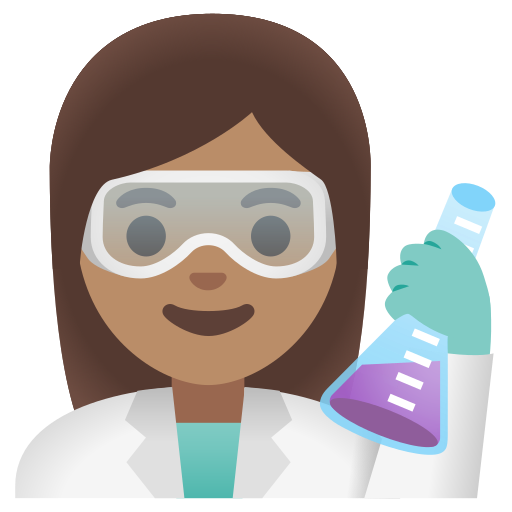
Emoji: 👩🏽‍🔬